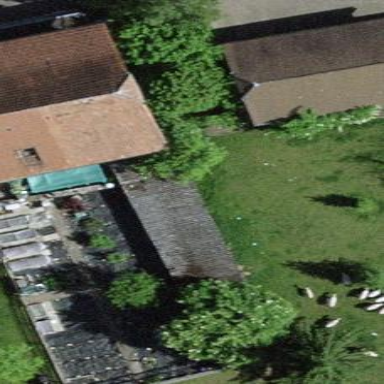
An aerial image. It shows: Rural barn.